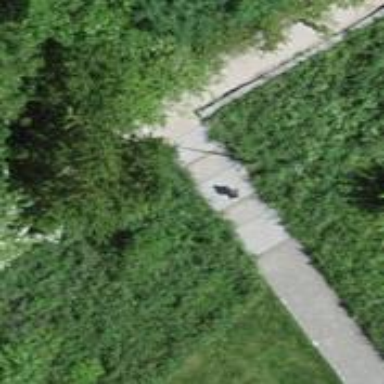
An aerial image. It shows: Road with steps.